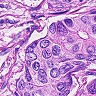
Metastatic tissue present: yes